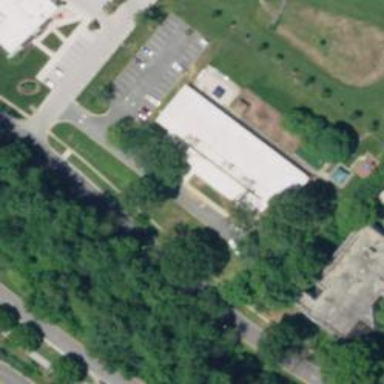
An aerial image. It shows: Kindergarten.